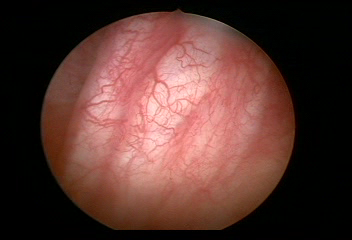
Modality: WLC
Class: Normal mucosa
Bladder cancer association: No